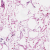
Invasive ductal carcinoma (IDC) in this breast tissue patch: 0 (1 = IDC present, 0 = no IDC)